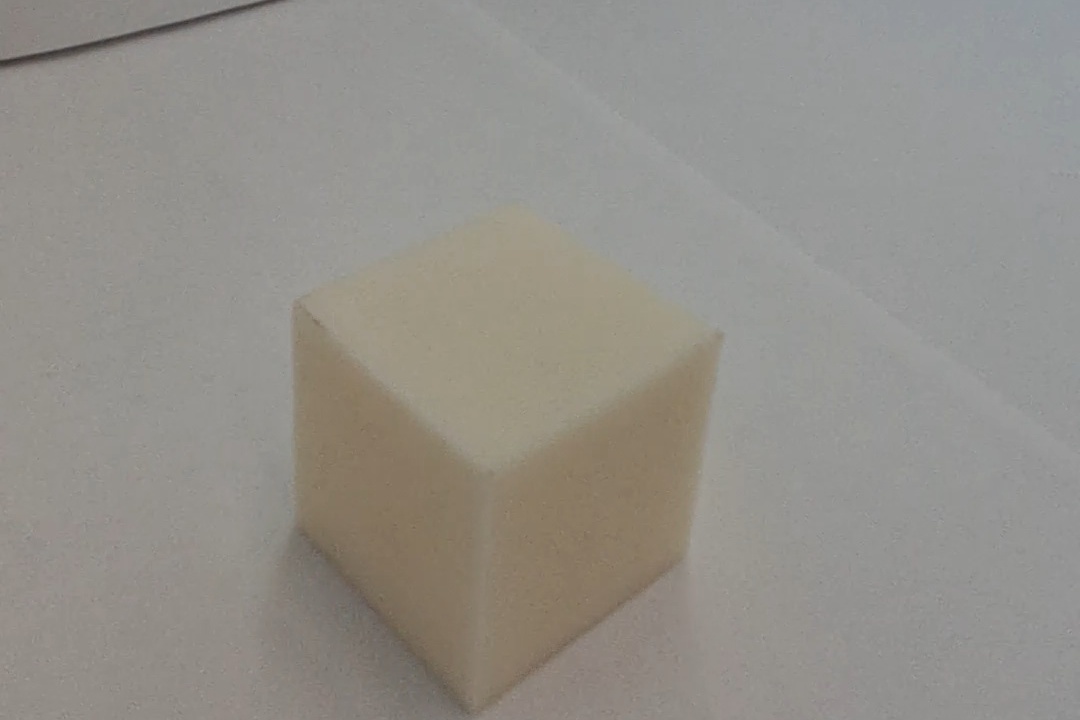
Label: Cuboid